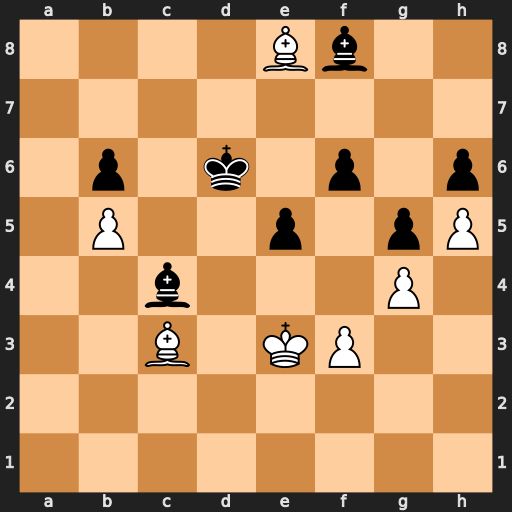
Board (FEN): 4Bb2/8/1p1k1p1p/1P2p1pP/2b3P1/2B1KP2/8/8
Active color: w
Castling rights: -
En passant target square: -
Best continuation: Bb4+ Ke6 Bxf8